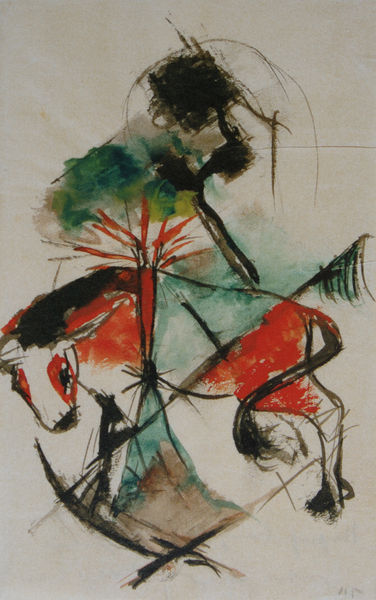
Titel: Roter Stier
Künstler: Franz Marc
Institution: (Privatbesitz)
Schlagwörter: baum, berg, blau, blätter, fuß, kampf, kopf, mann, weiß, aquarell, dreieck, gelb, grün, landschaft, äste, bewegung, braun, grau, hut, kreide, nase, ohr, orange, schwarz, skizze, zeichnung, gras, rot, tier, wiese, expressionismus, flächig, augen, gesicht, kleidung, mensch, bild, horn, ast, erde, natur, weide, boden, auge, blatt, pflanze, ohren, esel, pferd, beine, huf, hufe, mähne, schnell, schwanz, schweif, bein, papier, komplementär, studie, moderne, last, abstrakt, farben, fläche, flächen, farbe, graphik, kuh, rind, linien, lanze, tusch, striche, abstraktion, abstrahiert, tusche, wasserfarben, münchen, kohle, form, strich, waffe, hufen, franz, fleck, stierkampf, expressiv, picasso, geäst, hörner, packesel, bulle, ochse, stier, entwur, kalb, ochs, expressionist, vorzeichnung, gouache, aquarel, franz marc, marc, tierstudie, reittier, blazz, bleistuft, fomen, tierstudir, torero, grophik, madator, kimmer, bremer stadtmusikanten, kärper